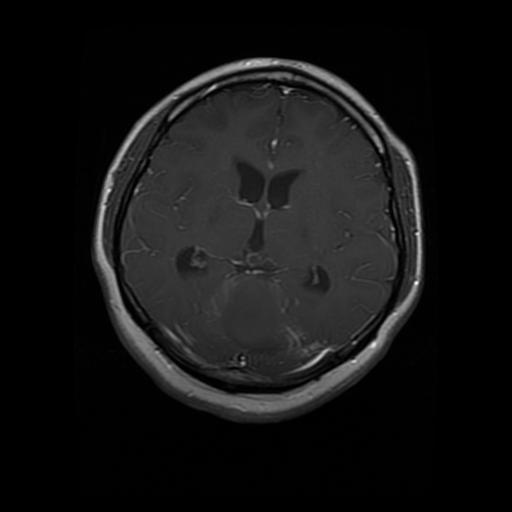
Label: glioma